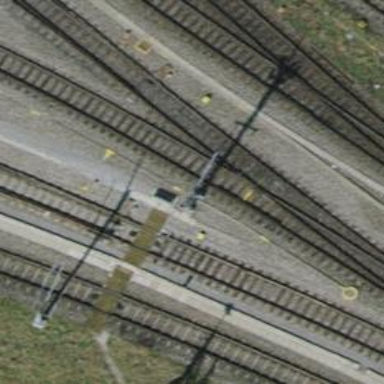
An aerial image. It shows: Railway yard with one track. The railway is electrified with contact line.